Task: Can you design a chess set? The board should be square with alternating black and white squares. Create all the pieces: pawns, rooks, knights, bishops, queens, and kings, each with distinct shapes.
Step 4027:
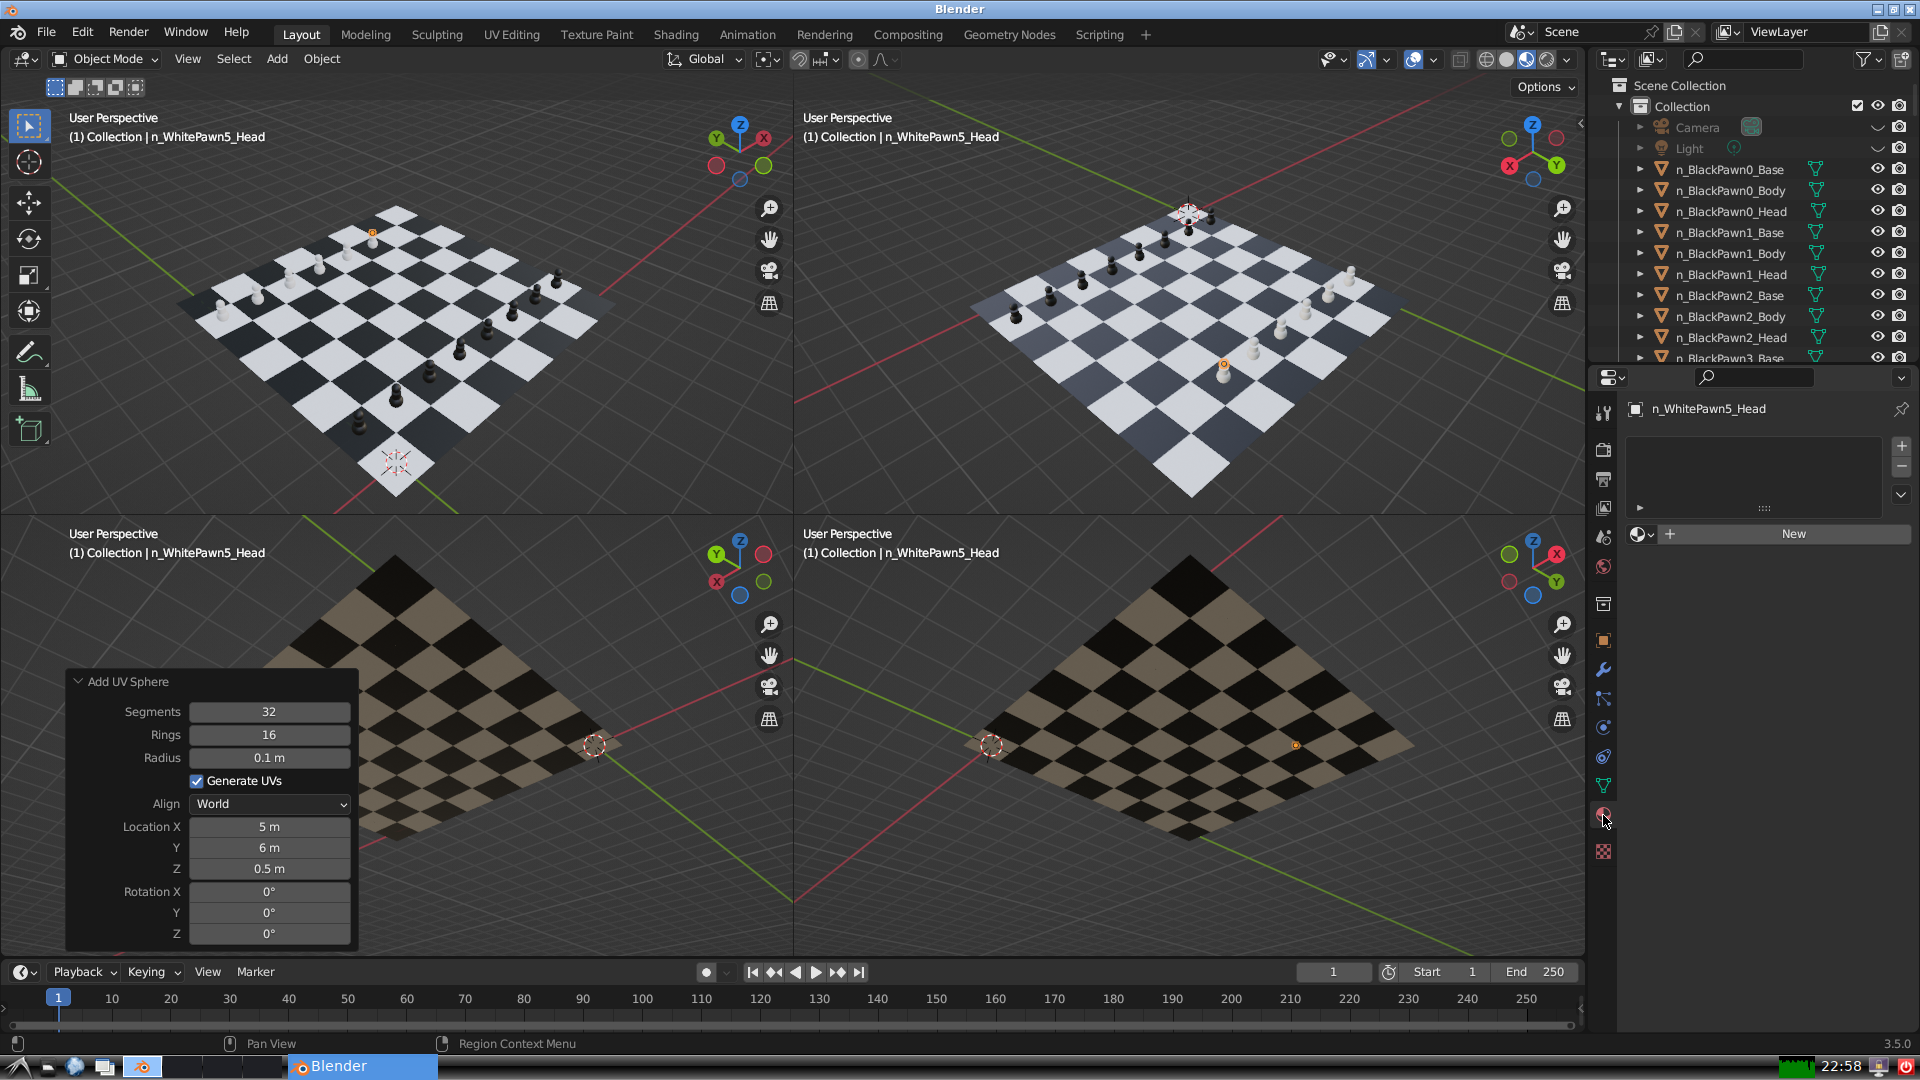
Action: {"mouse_move": [1636, 534]}